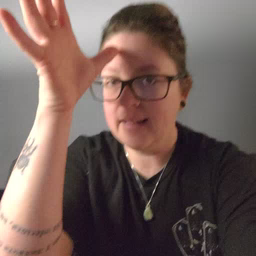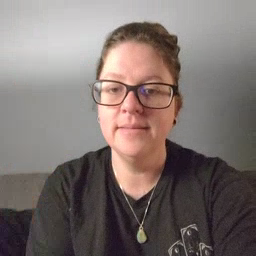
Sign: dad